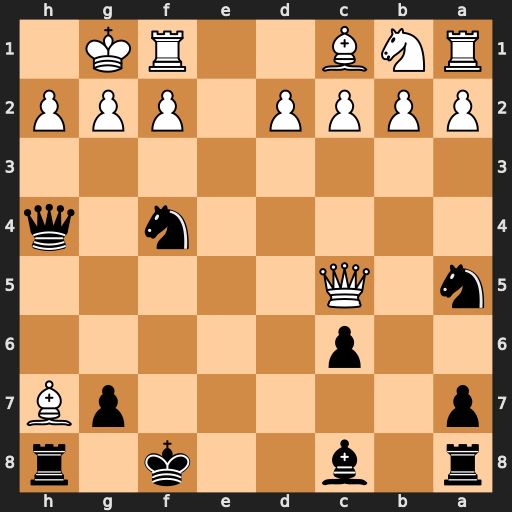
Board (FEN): r1b2k1r/p5pB/2p5/n1Q5/5n1q/8/PPPP1PPP/RNB2RK1
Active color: b
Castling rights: -
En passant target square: -
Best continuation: Kf7 Re1 Rxh7 Qe7+ Qxe7 Rxe7+ Kxe7